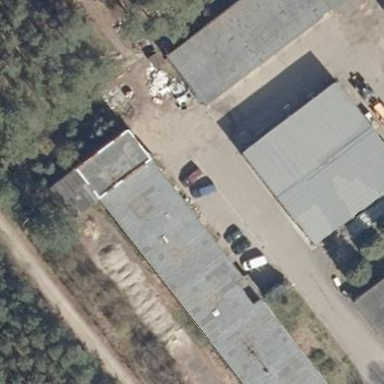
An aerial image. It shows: Commercial building.